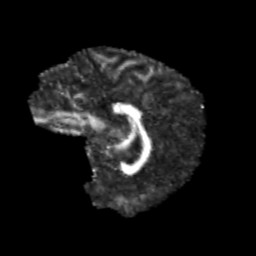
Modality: FA
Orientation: sagittal
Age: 14
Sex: female
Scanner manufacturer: siemens
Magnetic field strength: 3 T
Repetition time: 3.8 s
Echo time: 0.07 s